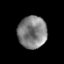
Tissue: prostate
Cell type: T cells
Senescence score: 0.2641
Nuclear area (px): 905
Mean DAPI intensity: 129.093